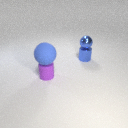
small blue metal cylinder below small blue metal sphere